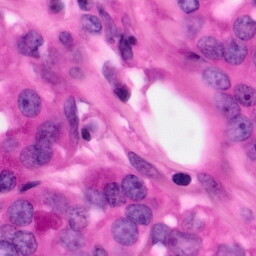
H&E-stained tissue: Pancreatic